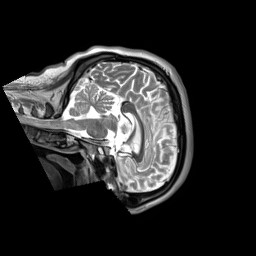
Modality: T2w
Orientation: sagittal
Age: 32
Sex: male
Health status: ill
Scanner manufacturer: siemens
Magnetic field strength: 3 T
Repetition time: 2.8 s
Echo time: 0.326 s